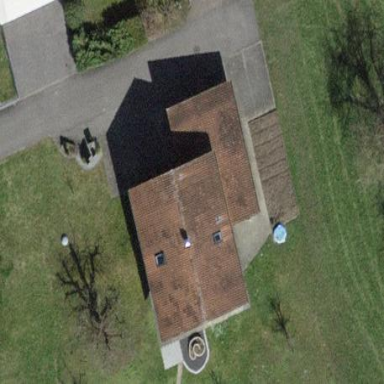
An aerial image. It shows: Building with tiled roof.